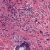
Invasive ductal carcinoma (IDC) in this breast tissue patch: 1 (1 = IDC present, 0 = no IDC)